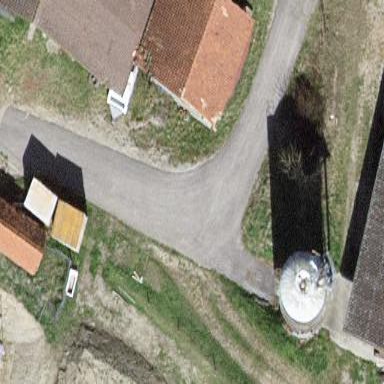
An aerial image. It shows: Farm building.